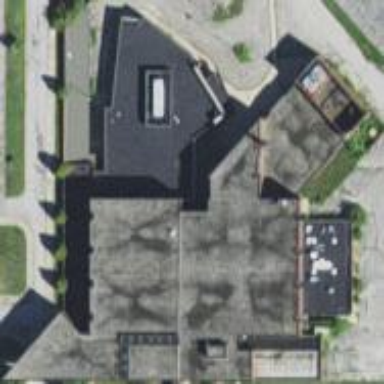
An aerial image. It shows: Commercial building.